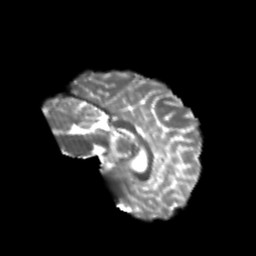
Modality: T2w
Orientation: sagittal
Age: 20
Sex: female
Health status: healthy
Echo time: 0.074 s